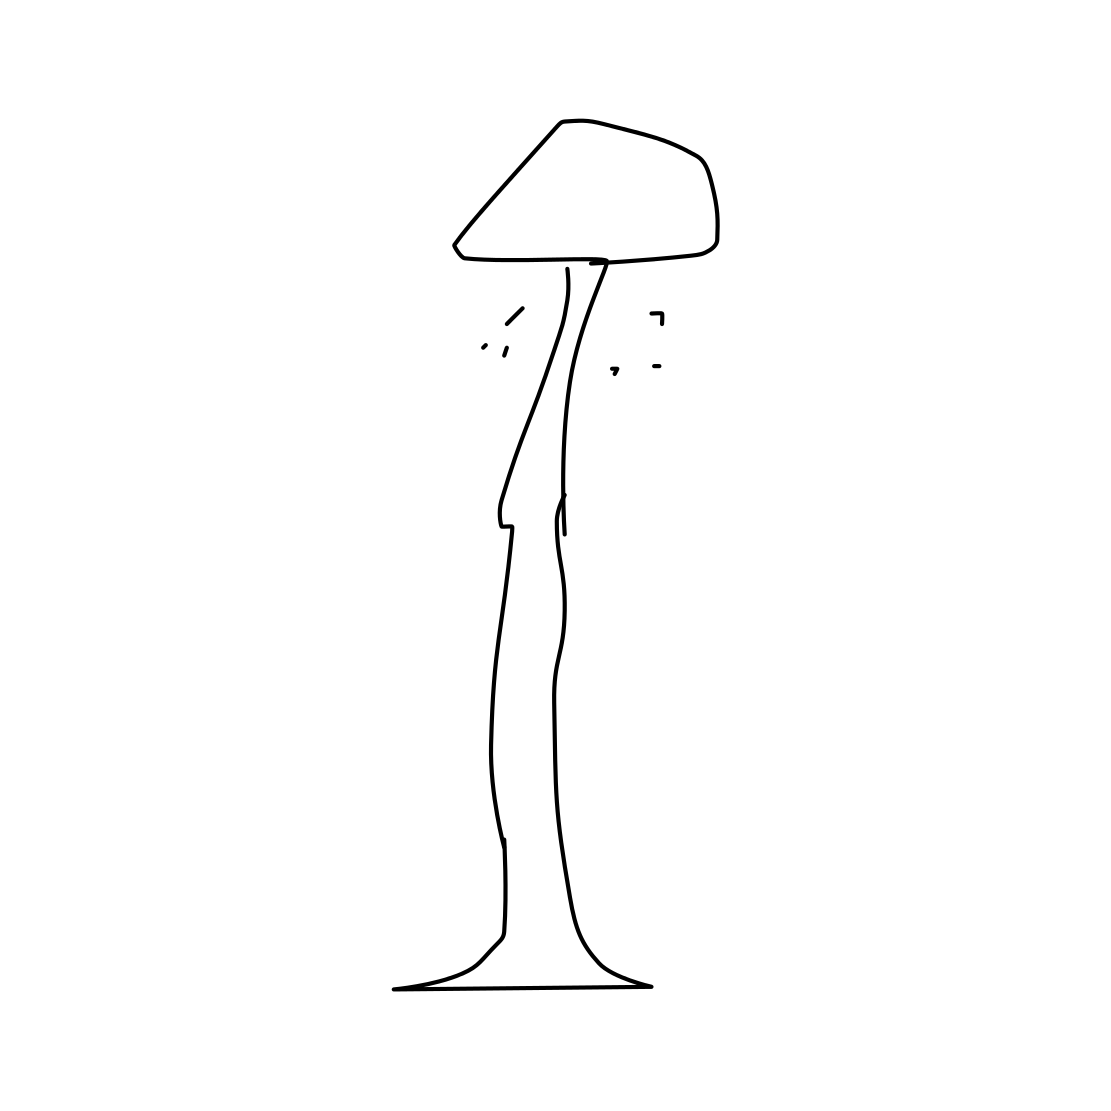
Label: floor lamp